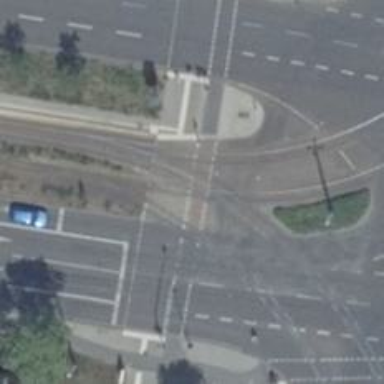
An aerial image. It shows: Railway crossing with traffic signals and lights.